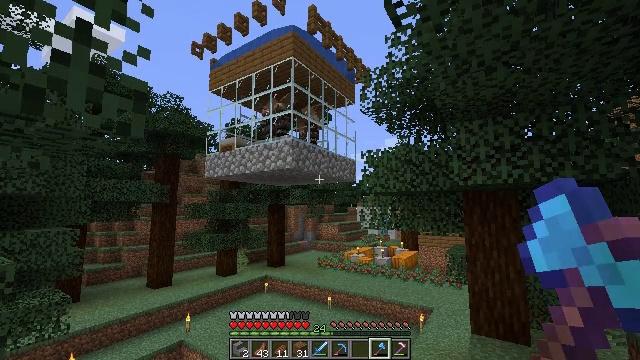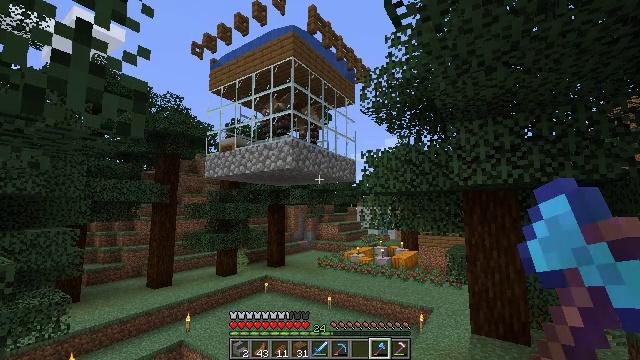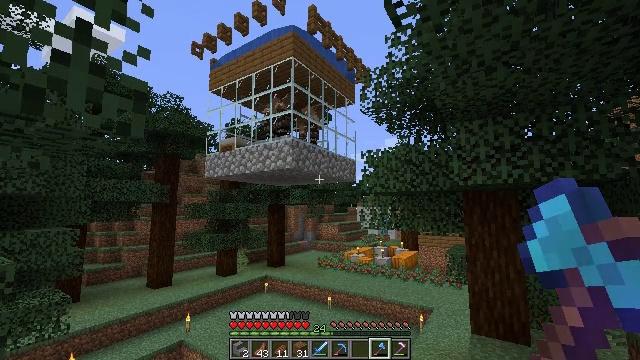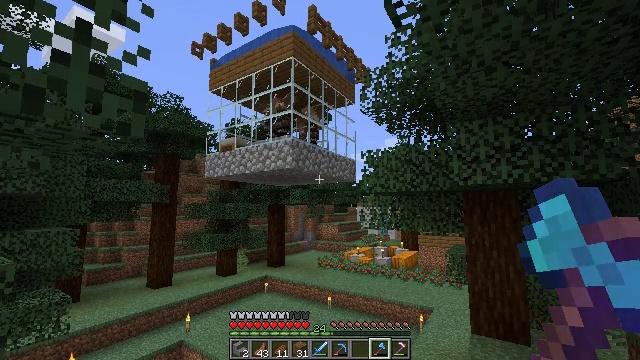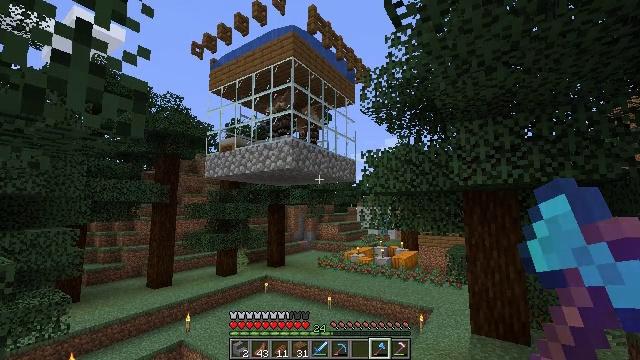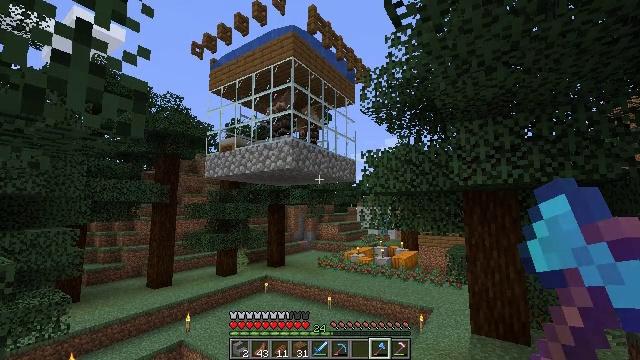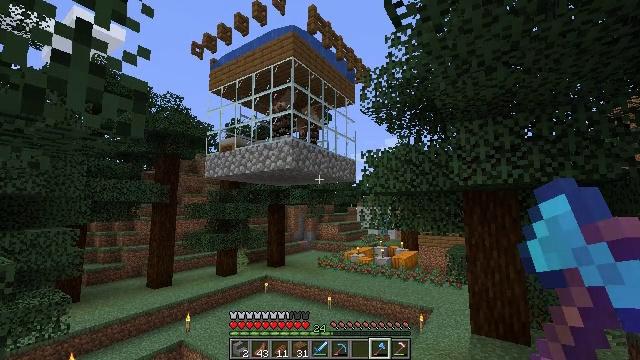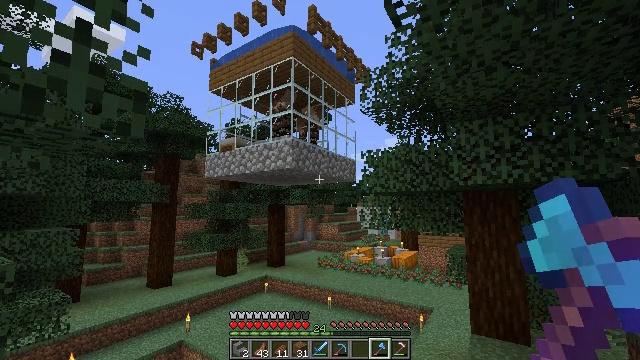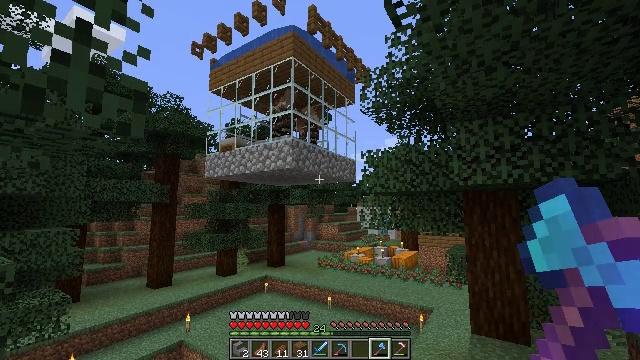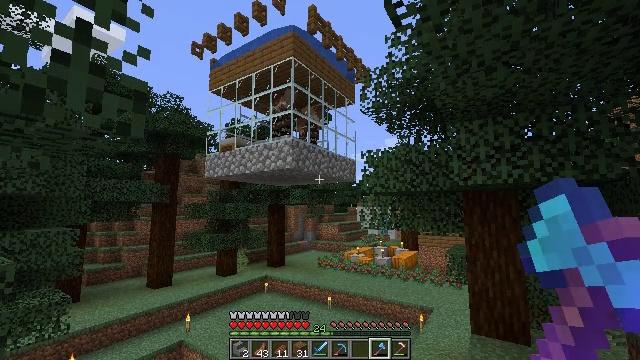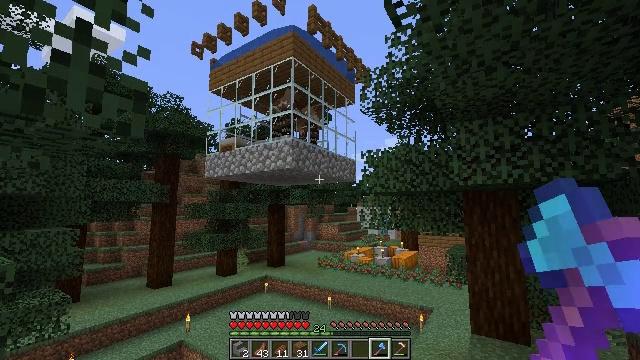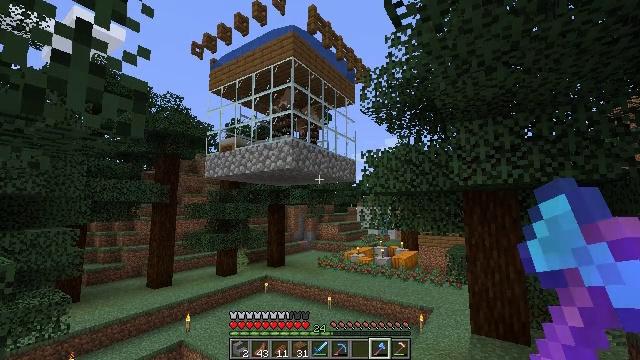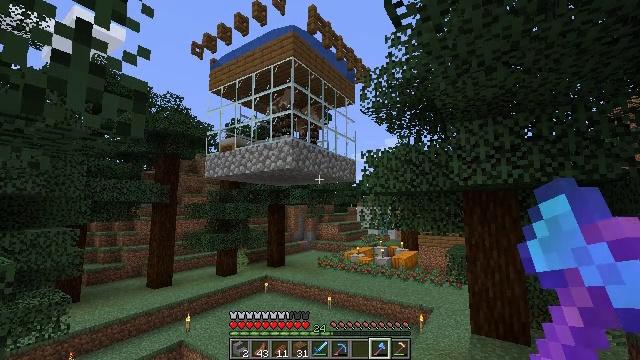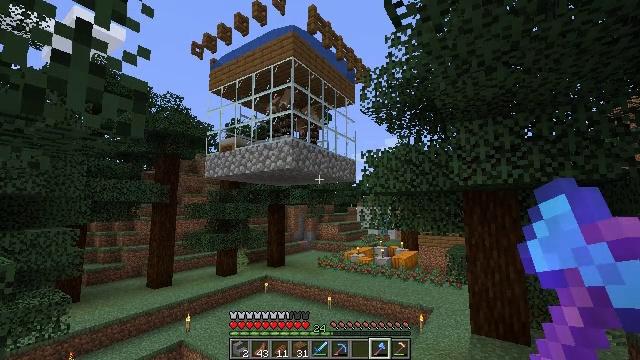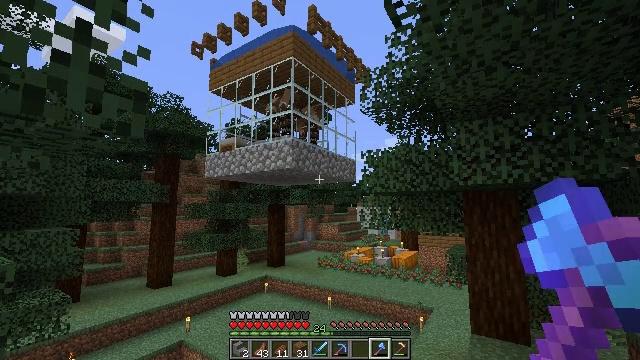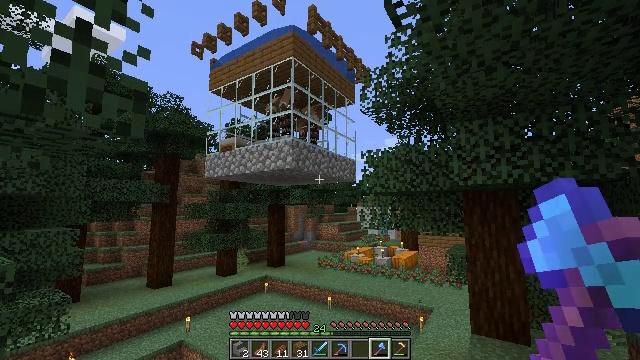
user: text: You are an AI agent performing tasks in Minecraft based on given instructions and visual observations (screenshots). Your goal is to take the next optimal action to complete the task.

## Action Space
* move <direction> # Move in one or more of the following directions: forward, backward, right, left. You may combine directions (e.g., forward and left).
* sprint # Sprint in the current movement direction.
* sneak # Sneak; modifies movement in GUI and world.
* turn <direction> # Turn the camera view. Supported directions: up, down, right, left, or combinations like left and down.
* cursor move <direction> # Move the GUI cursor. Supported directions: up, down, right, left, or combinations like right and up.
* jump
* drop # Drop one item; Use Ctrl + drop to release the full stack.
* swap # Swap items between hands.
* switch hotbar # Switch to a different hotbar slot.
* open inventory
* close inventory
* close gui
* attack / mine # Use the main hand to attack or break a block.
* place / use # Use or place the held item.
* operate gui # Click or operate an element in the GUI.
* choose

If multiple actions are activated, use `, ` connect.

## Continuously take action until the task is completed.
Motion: motion action
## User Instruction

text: Gather sweet berries from the bush.
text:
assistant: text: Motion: no_op
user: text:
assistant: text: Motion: no_op
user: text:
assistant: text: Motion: no_op
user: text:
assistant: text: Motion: no_op
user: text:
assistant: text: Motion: no_op
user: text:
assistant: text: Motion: no_op
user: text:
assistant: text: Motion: no_op
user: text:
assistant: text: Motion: no_op
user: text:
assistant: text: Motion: no_op
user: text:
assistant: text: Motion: no_op
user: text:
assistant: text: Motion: no_op
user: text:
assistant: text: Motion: no_op
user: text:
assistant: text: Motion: no_op
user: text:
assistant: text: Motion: no_op
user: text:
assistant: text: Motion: no_op
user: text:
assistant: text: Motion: no_op
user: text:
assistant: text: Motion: no_op
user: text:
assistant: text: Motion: no_op
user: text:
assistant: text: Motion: no_op
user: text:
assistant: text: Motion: no_op
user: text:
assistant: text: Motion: no_op
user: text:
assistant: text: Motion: no_op
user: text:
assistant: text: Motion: no_op
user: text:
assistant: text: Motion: no_op
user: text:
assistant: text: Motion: no_op
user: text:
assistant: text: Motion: no_op
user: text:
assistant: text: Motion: no_op
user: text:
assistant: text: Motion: no_op
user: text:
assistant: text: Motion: no_op
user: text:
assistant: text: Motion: no_op